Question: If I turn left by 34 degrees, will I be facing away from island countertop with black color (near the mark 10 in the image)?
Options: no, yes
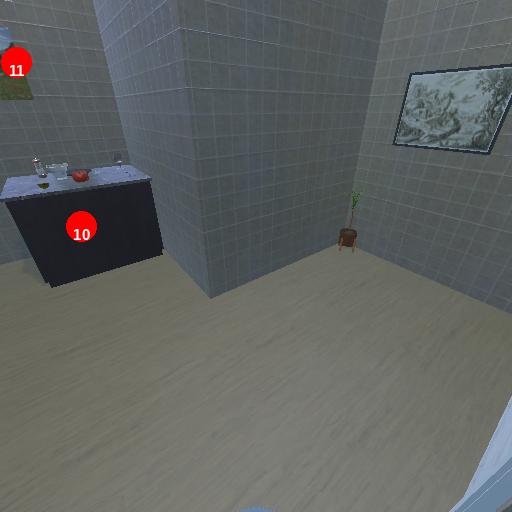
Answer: no